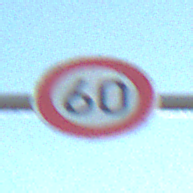
Verkehrszeichen: Geschwindigkeit60
Umgebung: Outdoor, Nature
Tageszeit: SunriseSunset
Wetter: Clear
Licht: Natural
Jahreszeit: NotSpecified
Kontrast: HighContrast